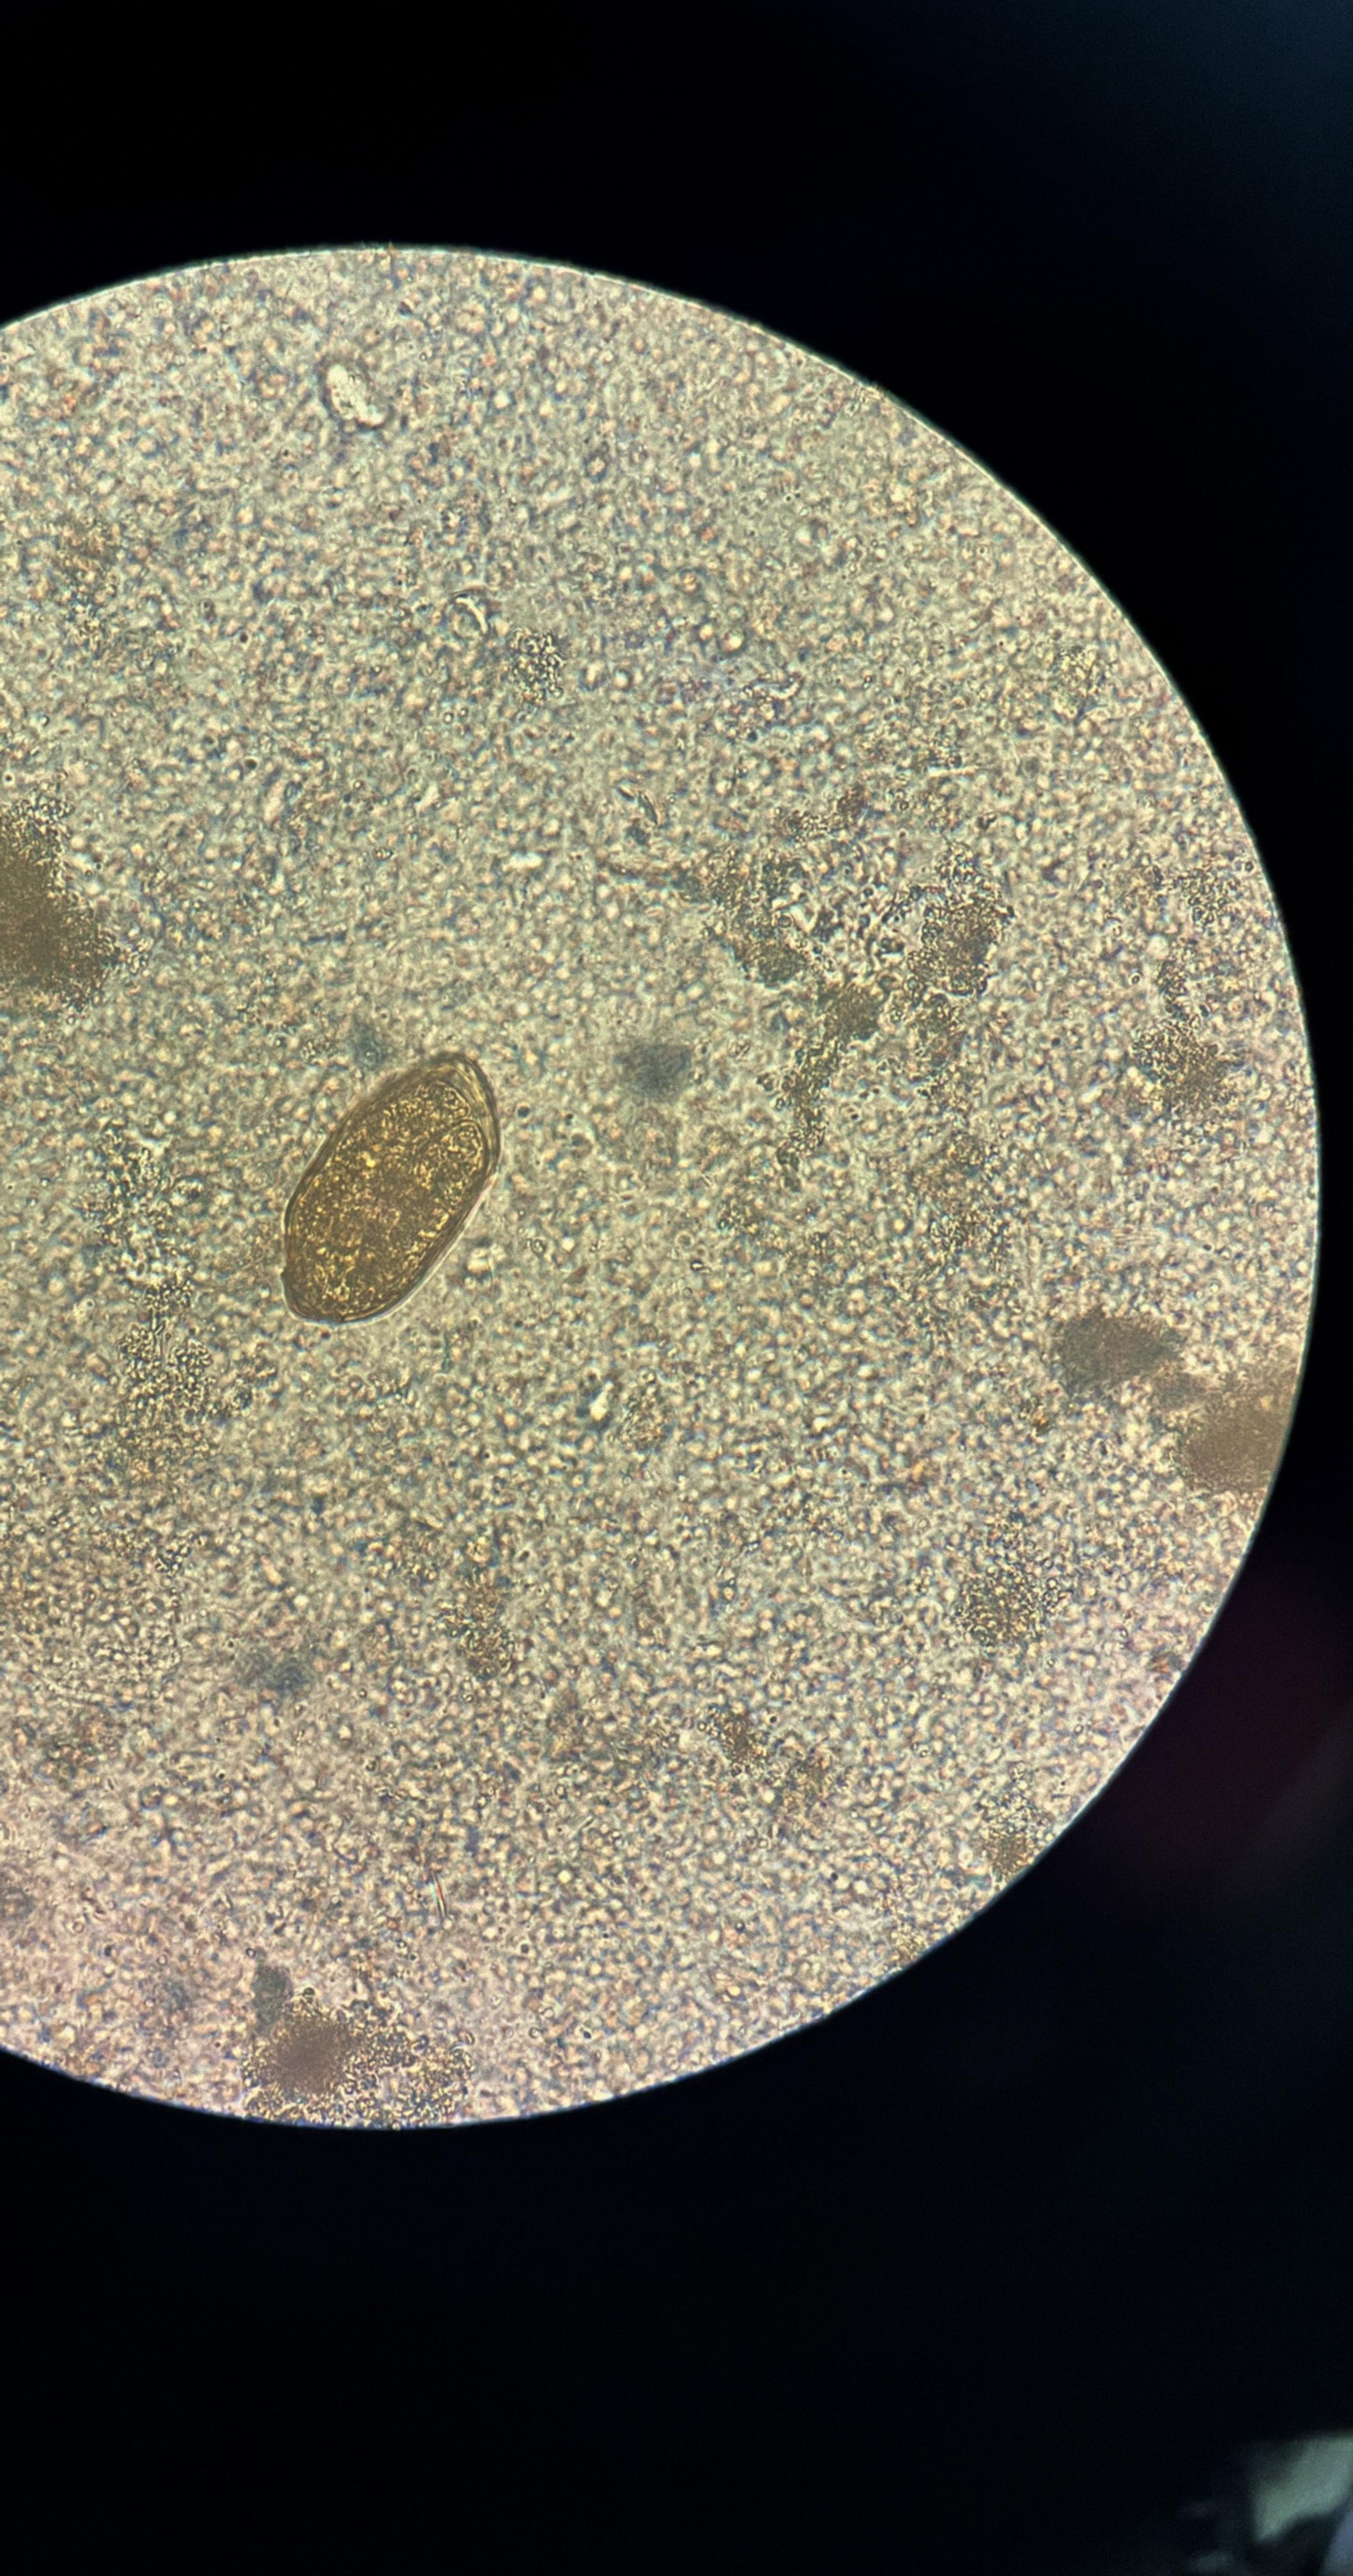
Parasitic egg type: Paragonimus spp